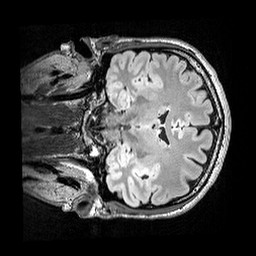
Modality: FLAIR
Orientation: coronal
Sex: male
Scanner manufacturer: siemens
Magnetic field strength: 3 T
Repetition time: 5 s
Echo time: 0.395 s